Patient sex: F
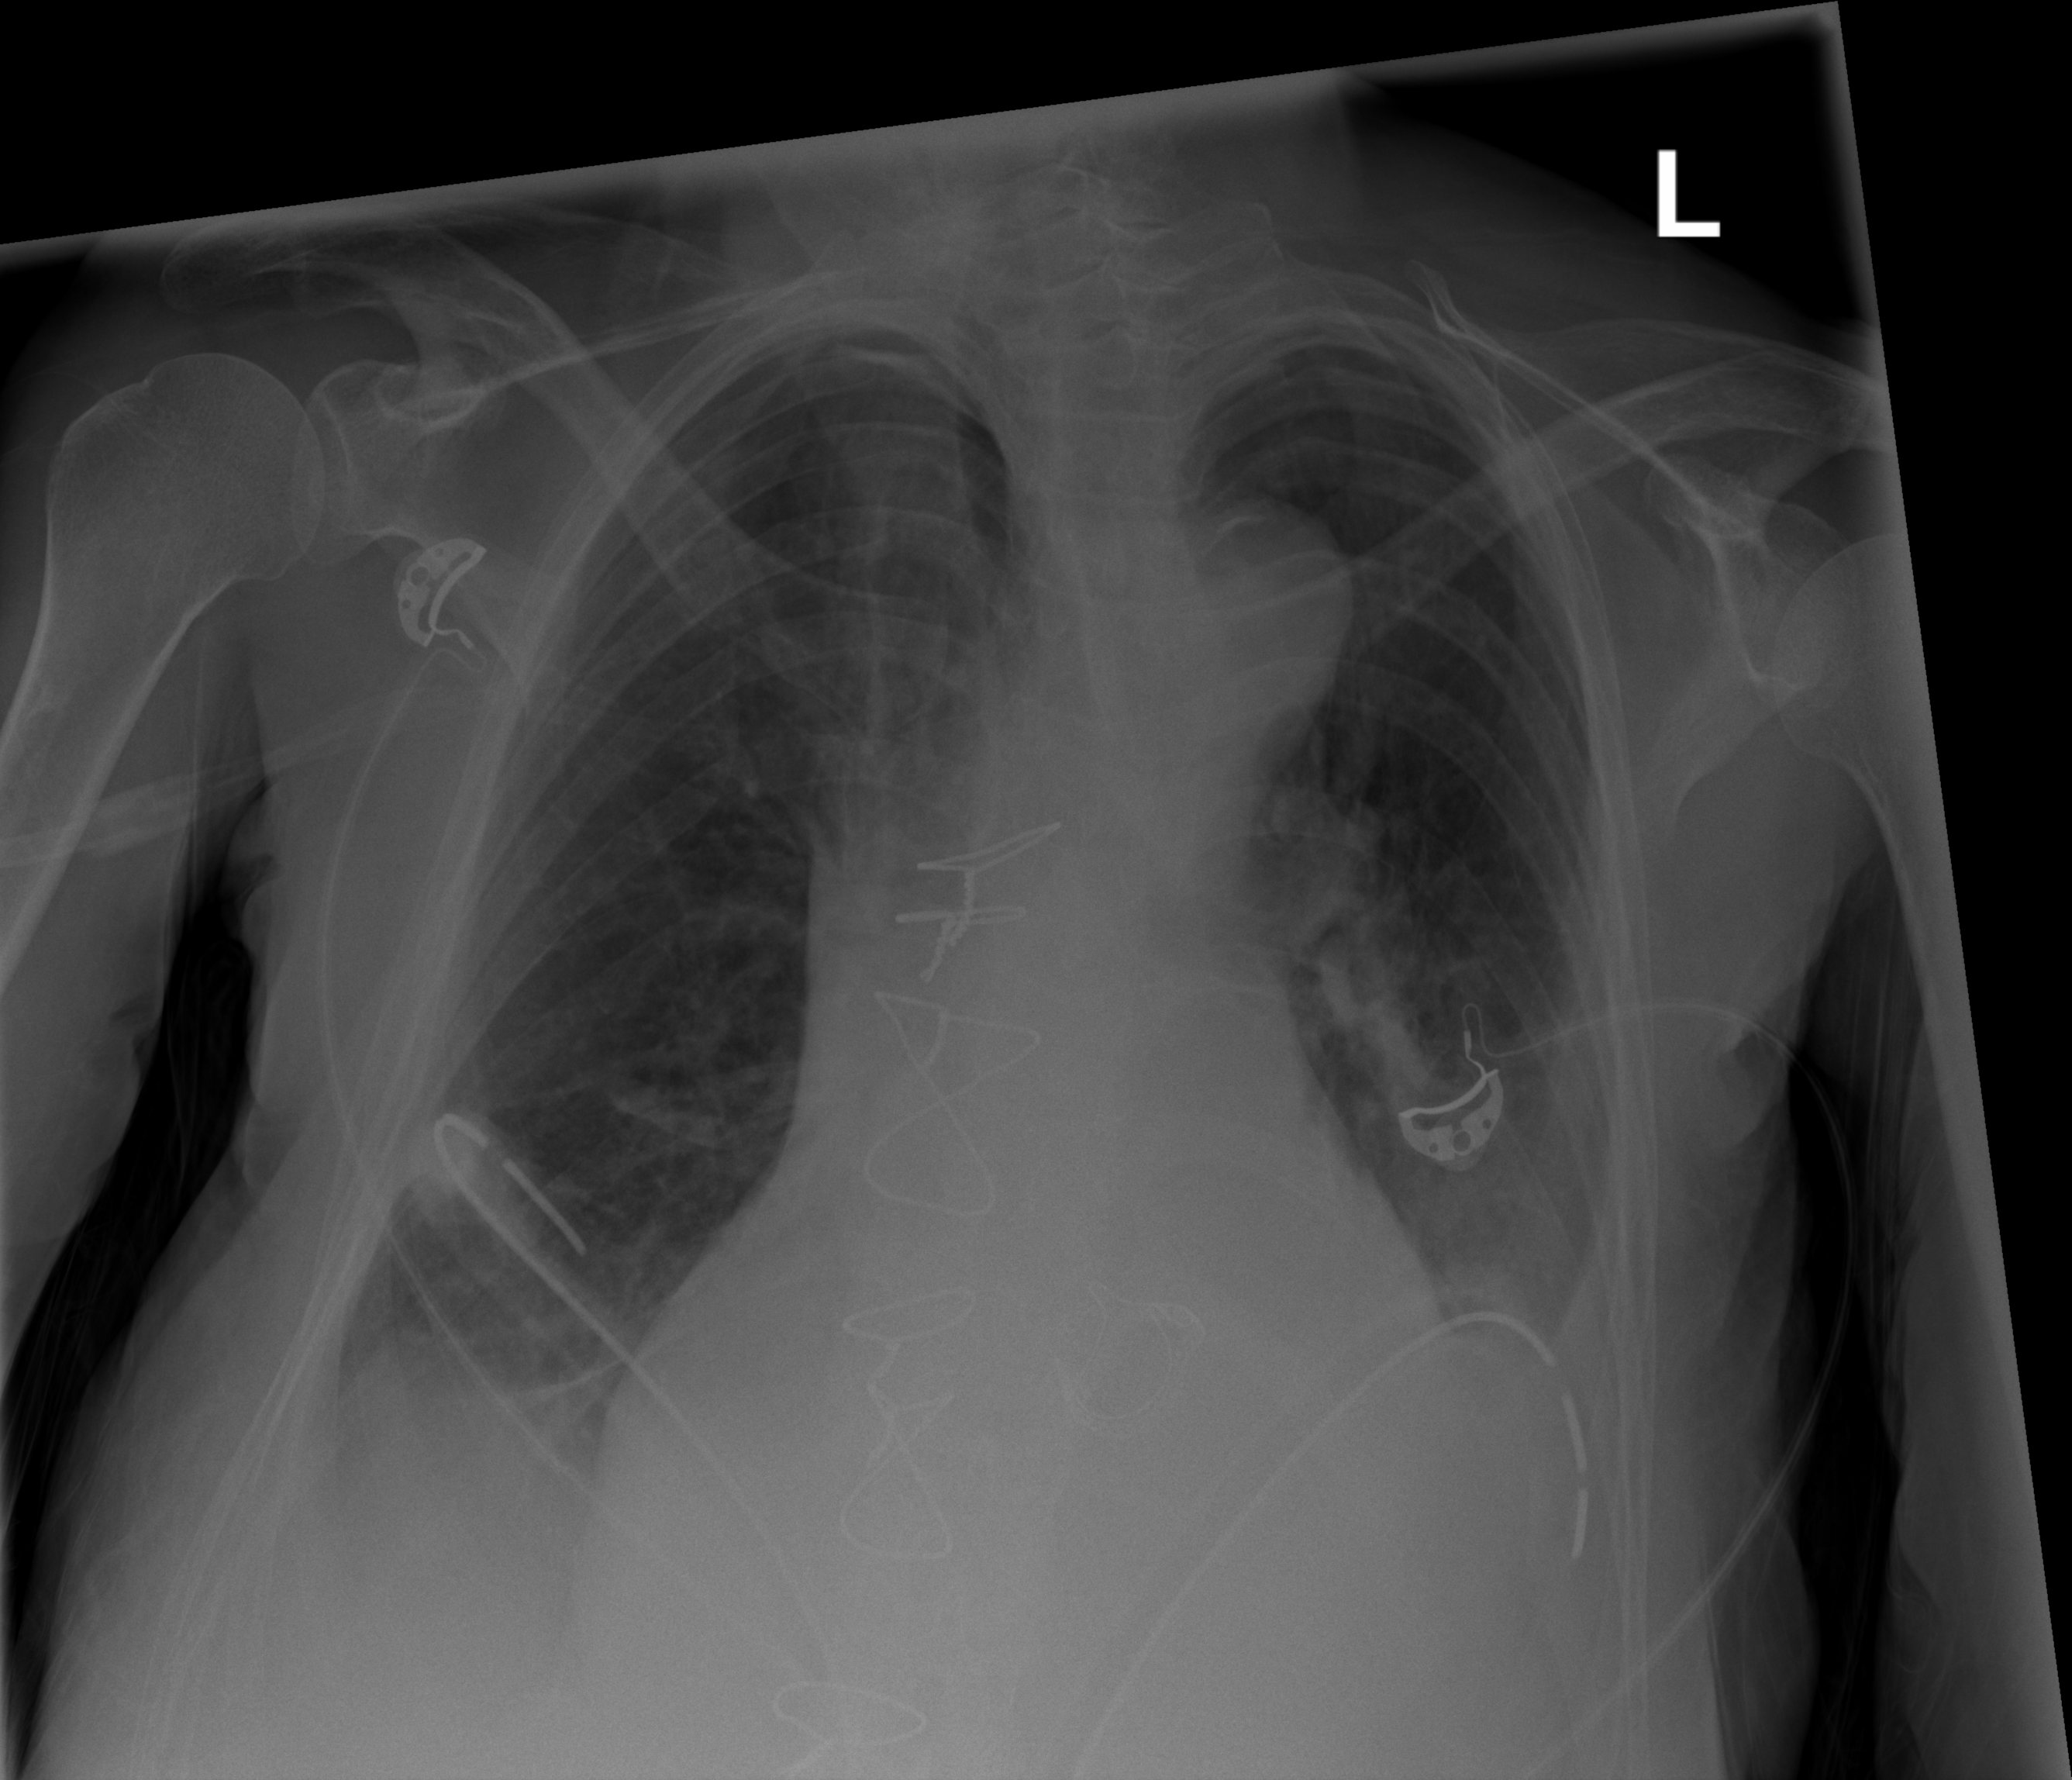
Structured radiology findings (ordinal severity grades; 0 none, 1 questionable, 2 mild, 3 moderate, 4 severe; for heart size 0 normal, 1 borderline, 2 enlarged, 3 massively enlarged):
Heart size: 2
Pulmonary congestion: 0
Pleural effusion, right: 2
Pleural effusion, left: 2
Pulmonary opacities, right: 0
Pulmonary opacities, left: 2
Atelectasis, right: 2
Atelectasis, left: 2